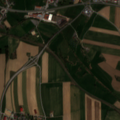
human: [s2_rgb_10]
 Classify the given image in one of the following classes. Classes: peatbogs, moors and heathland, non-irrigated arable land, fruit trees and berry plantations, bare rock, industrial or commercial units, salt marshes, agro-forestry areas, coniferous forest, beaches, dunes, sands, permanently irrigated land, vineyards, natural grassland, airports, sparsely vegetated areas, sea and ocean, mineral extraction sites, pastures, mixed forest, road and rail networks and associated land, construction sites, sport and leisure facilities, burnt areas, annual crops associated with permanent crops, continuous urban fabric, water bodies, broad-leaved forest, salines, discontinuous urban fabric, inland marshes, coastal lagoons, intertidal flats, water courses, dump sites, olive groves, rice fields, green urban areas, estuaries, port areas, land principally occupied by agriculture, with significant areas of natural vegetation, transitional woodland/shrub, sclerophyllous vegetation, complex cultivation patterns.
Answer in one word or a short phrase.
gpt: discontinuous urban fabric, non-irrigated arable land, pastures, complex cultivation patterns